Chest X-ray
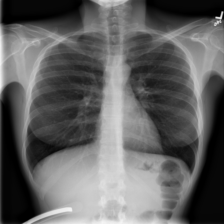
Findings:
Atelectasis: negative
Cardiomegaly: negative
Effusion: negative
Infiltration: negative
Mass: negative
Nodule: negative
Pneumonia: negative
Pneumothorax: negative
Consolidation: negative
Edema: negative
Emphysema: negative
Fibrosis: negative
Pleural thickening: negative
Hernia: negative